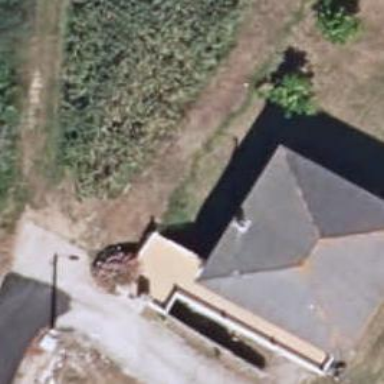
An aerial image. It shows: Simple and straightforward house.